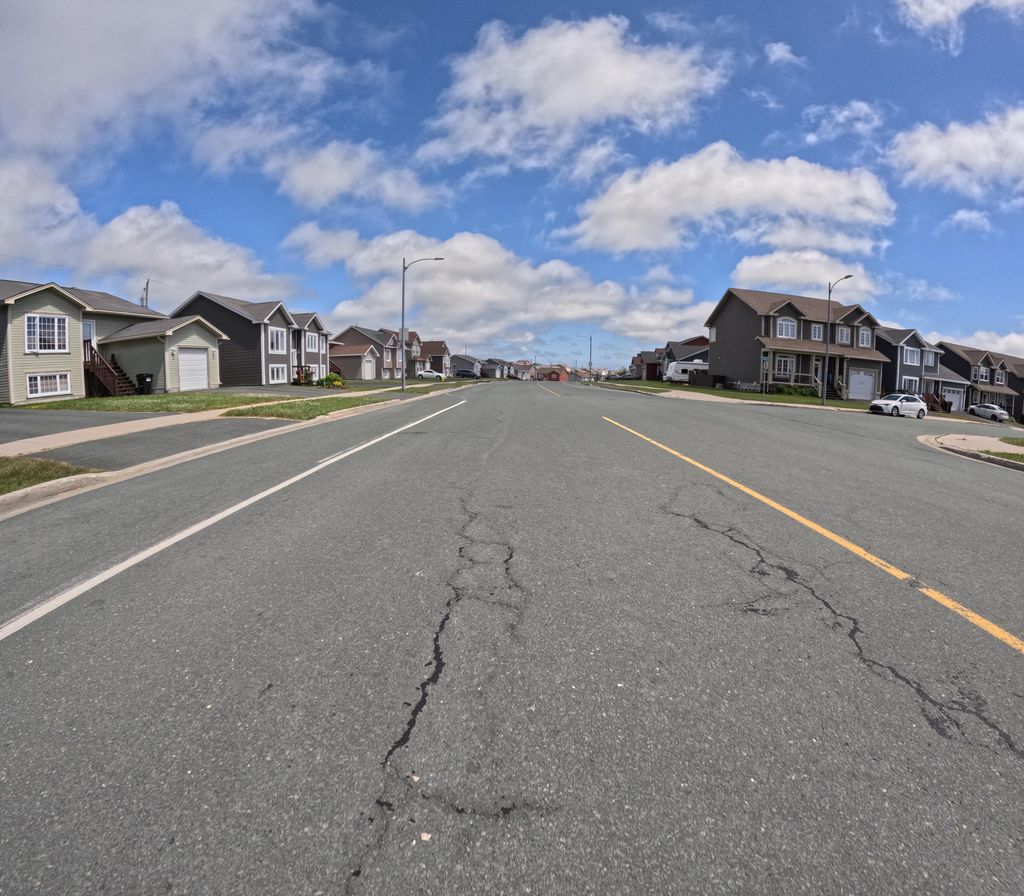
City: st_johns